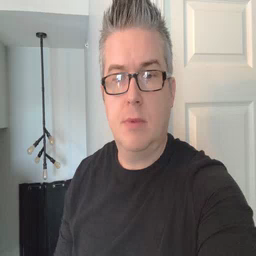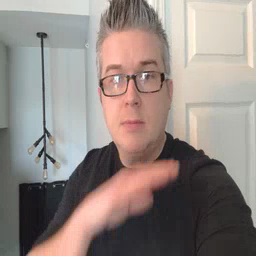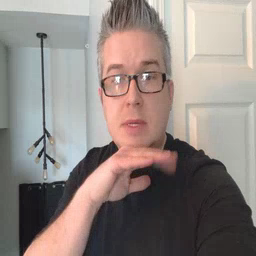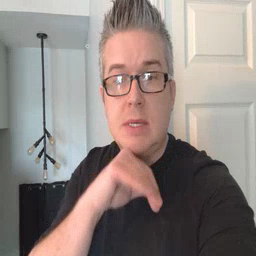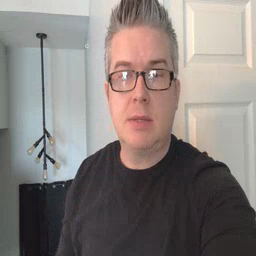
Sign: pig